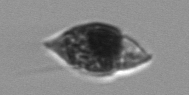
Label: Amphidinium